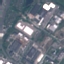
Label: Industrial